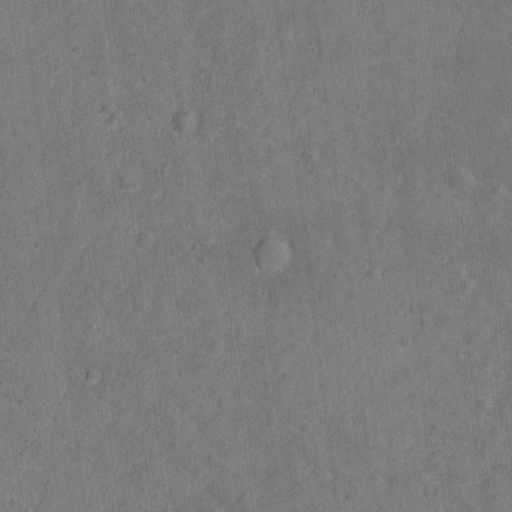
Classes present: Background